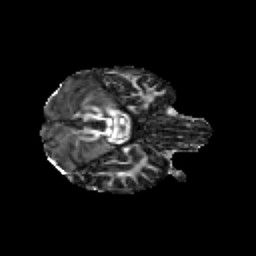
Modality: FA
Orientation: axial
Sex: male
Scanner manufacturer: siemens
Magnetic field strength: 3 T
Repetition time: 5 s
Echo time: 0.071 s